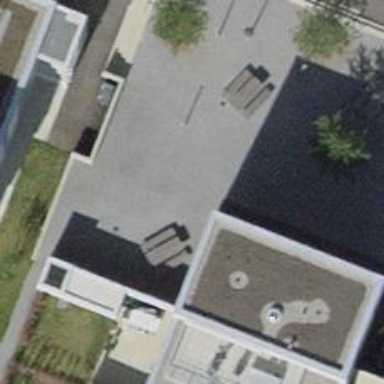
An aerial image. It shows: Picnic table located in leisure land area.